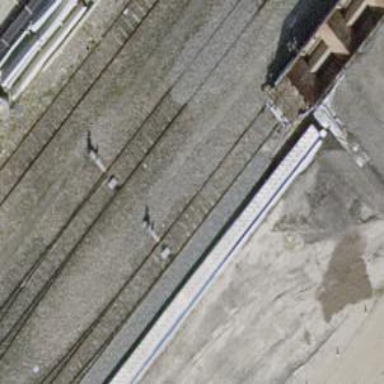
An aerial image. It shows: Railway switch.